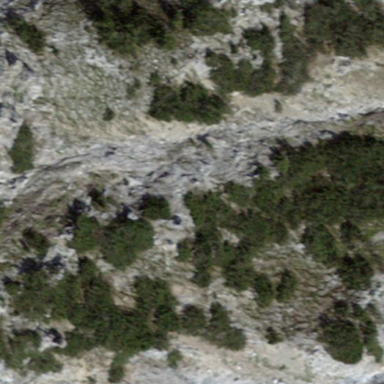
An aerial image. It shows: Patch of scrub vegetation.